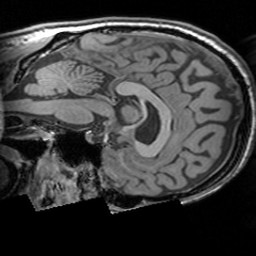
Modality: T1w
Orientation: sagittal
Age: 34
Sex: male
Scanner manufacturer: siemens
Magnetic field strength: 3 T
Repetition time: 1.63 s
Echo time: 0.00311 s